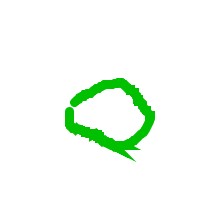
Shape: circle